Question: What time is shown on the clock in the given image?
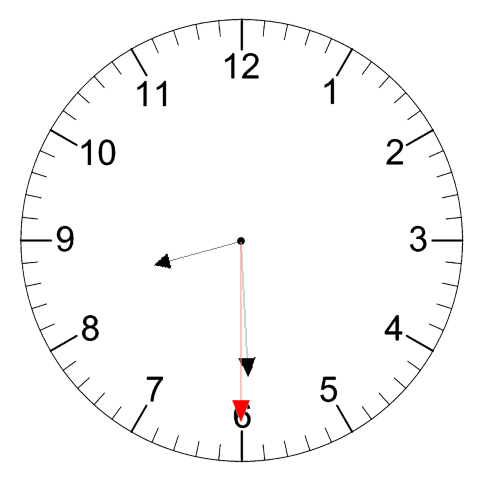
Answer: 08:29:30